Field crop: maize
Growth stage: 1
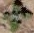
Species: chenopodium